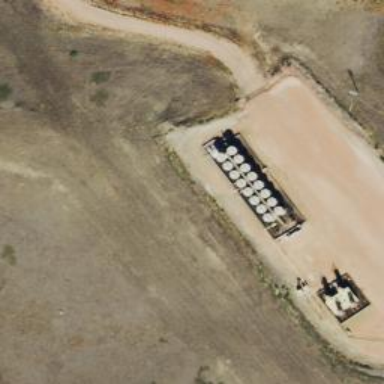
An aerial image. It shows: Storage tank that is man-made.